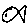
Label: fish